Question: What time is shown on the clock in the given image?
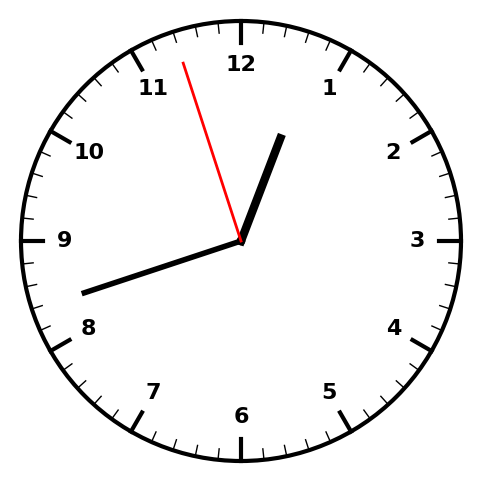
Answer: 12:41:57